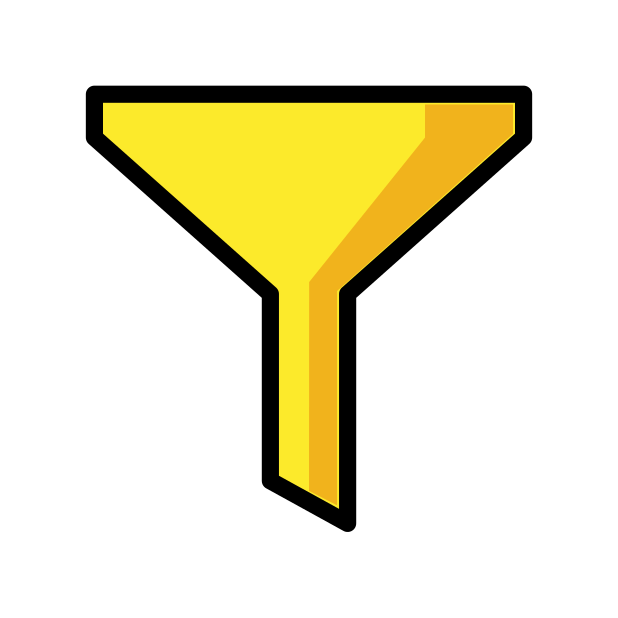
filter